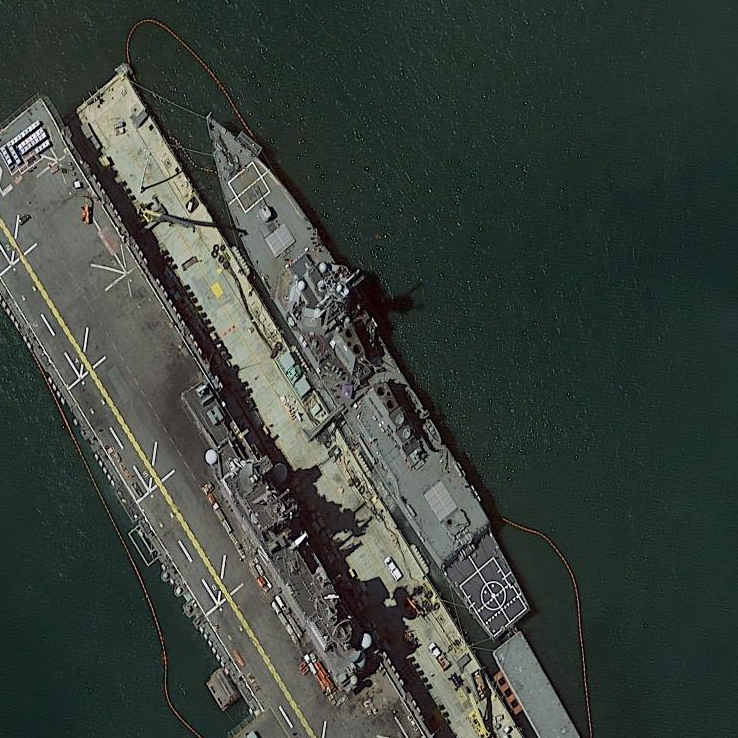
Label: destroyer